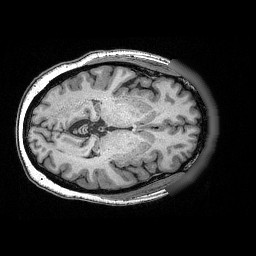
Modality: T1w
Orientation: axial
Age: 56
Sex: female
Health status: ill
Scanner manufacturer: siemens
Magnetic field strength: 3 T
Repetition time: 0.0025 s
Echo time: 0.00336 s